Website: walmart
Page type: billing-address
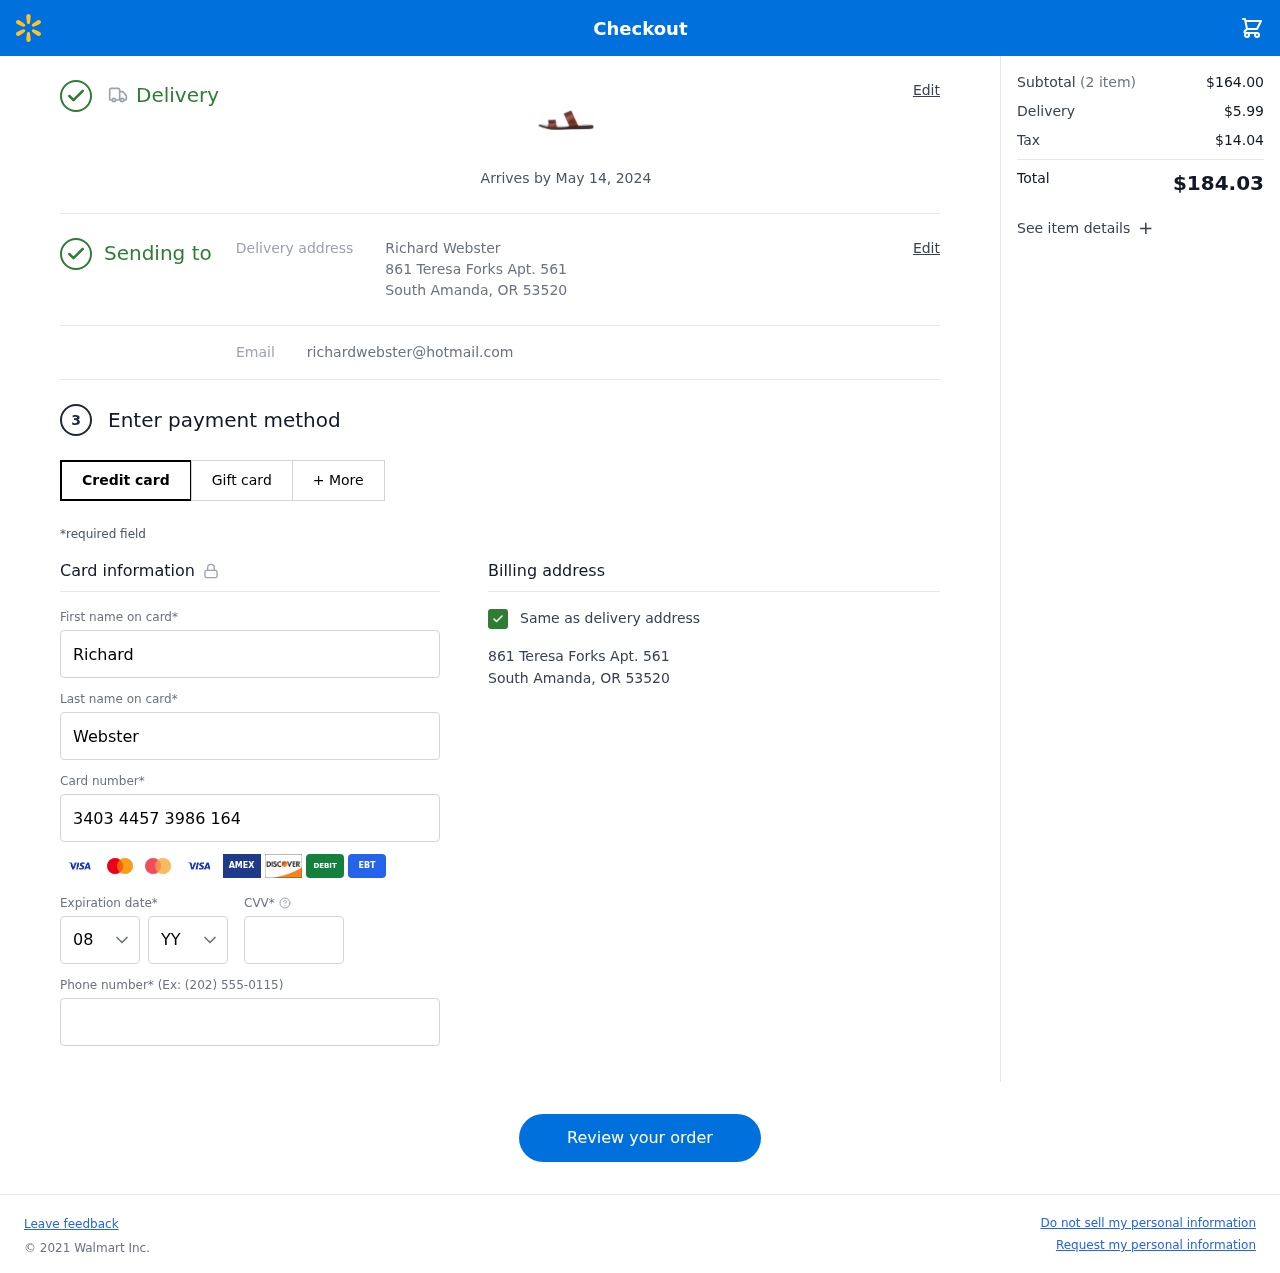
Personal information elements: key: PII_CARD_CVV
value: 4709
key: PII_CARD_EXPIRY_MONTH
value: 08
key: PII_CARD_EXPIRY_YEAR
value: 26
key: PII_CARD_NUMBER
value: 3403 4457 3986 164
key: PII_EMAIL
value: richardwebster@hotmail.com
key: PII_FIRSTNAME
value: Richard
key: PII_FULLNAME
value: Richard Webster
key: PII_LASTNAME
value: Webster
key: PII_PHONE
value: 5466336354
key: PII_STREET
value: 861 Teresa Forks Apt. 561
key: PII_CITY_STATE_ZIP
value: South Amanda, OR 53520
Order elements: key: ORDER_DELIVERY_DATE
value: Arrives by May 14, 2024
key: ORDER_NUM_ITEMS
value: (2 item)
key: ORDER_SUBTOTAL
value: $164.00
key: ORDER_SHIPPING_COST
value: $5.99
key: ORDER_TAX
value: $14.04
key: ORDER_TOTAL
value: $184.03